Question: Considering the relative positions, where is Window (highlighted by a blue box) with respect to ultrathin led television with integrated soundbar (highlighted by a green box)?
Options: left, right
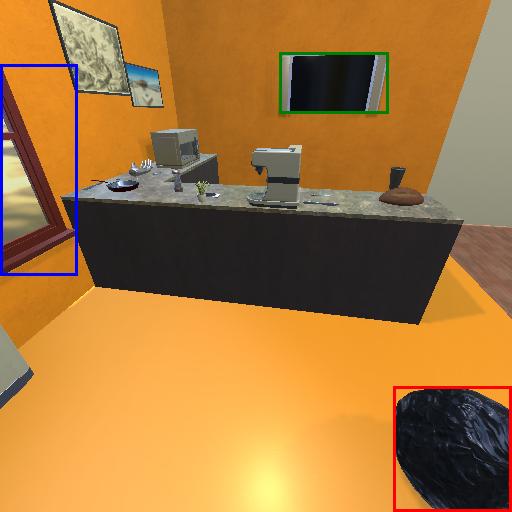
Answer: left